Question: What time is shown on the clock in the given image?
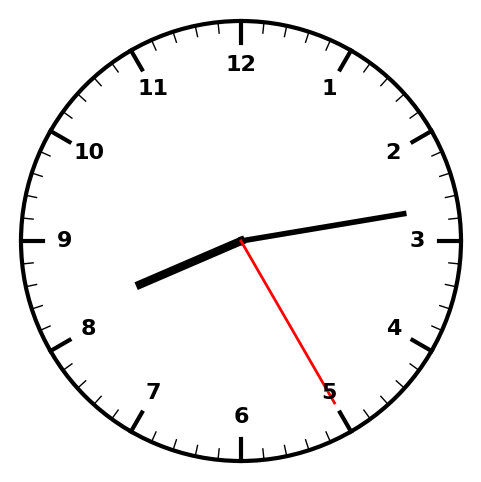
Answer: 08:13:25